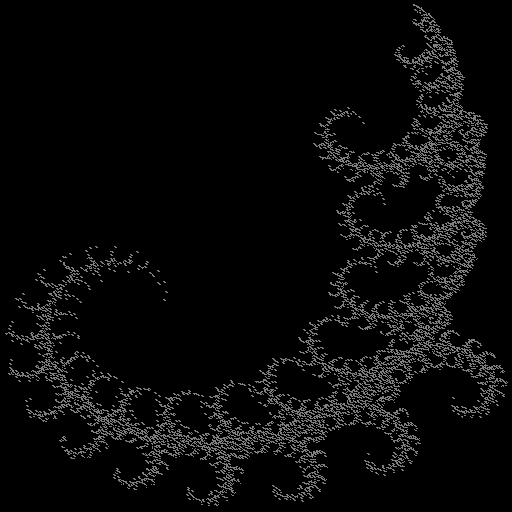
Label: coral